Brain MRI, t2w sequence, axial 2D slice.
Patient: age 42, sex F, weight 78 kg, height 1.78 m
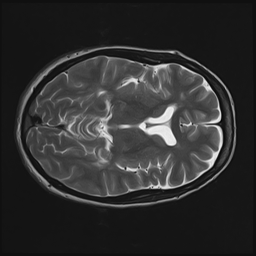